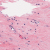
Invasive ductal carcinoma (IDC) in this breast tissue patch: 0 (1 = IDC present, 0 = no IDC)